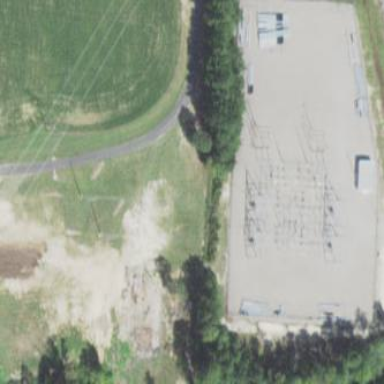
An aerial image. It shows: Substation for switching with surrounding fence.